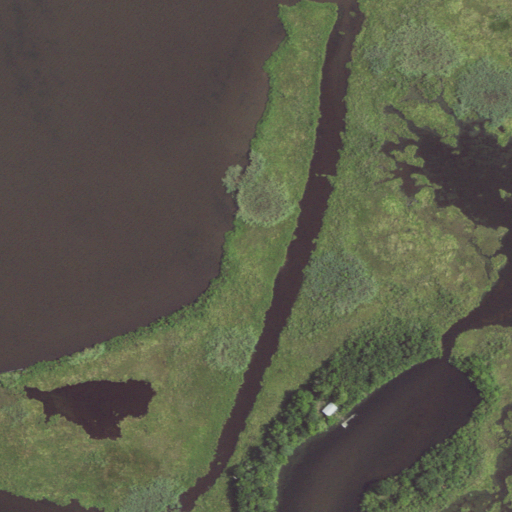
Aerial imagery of ridge(s) in Louisiana named Kings Ridge containing herbaceous wetlands, open water, and open development